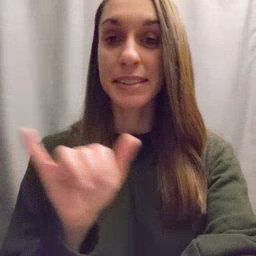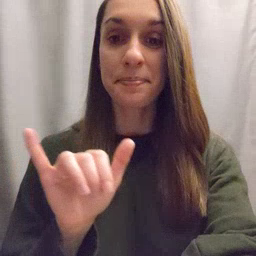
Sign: same